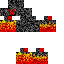
A female skeleton skin with dark skin, wearing brown helmet dressed in a red hoodie and red pants, featuring a closed mouth.